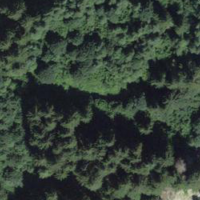
EUNIS habitat code: 43
Species observed at this site:
Stellaria nemorum
Lysimachia nemorum